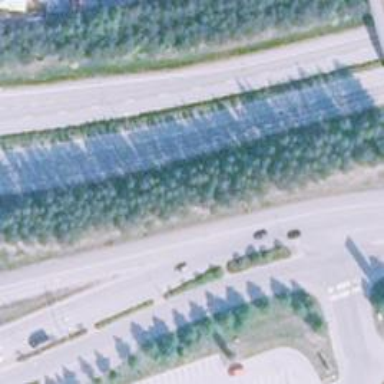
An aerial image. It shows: Asphalt road with primary link designation.